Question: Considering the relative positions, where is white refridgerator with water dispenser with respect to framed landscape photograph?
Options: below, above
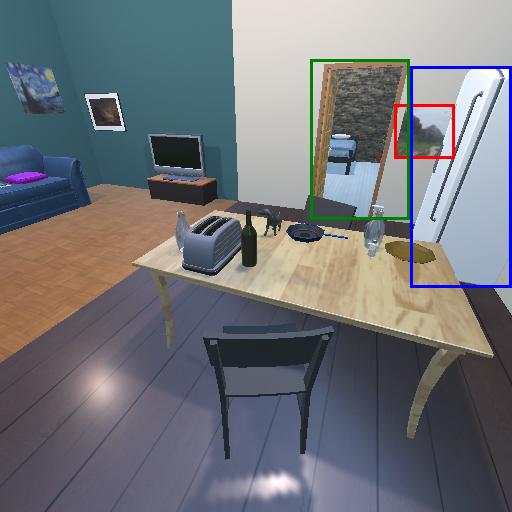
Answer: below